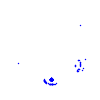
Particle: proton